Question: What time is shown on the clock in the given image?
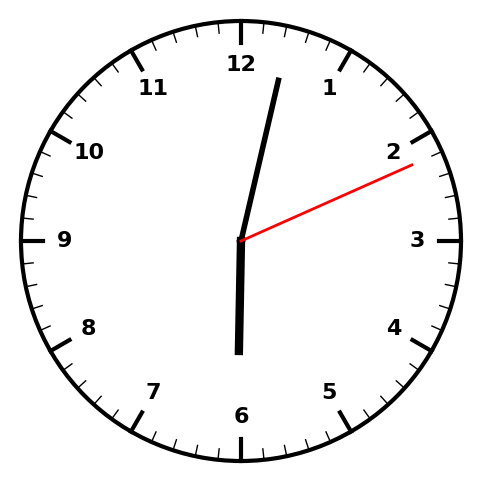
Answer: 06:02:11